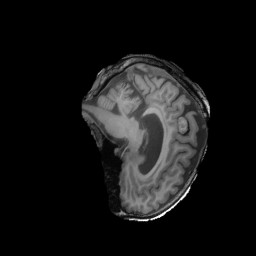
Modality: T1w
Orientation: sagittal
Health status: ill
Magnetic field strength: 3 T